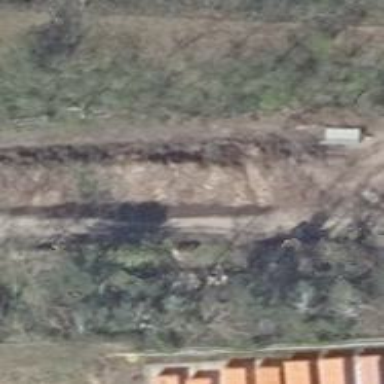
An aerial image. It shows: Abandoned spur railway.